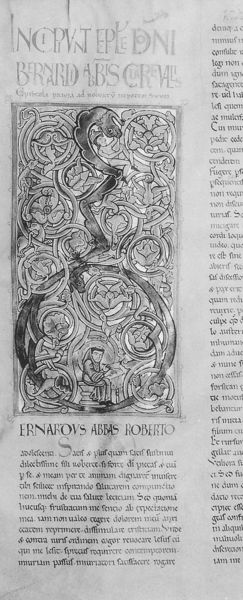
Titel: Werke von Bernard von Clairvaux
Künstler: Hildebert von Lavardin
Standort: Herkunftsort: Anchin, Saint-Sauveur (EU - F)
Institution: Douai, Bibliothèque Municipale
Schlagwörter: mann, weiß, ausschnitt, blume, blumen, schwarz, zeichnung, muster, ornament, alt, bibel, geistlicher, blatt, engel, ranken, schrift, papier, sitz, spalten, ornamente, verzierung, foto, buch, religion, druck, seite, schwarzweiß, text, zeitung, buchstabe, buchstaben, initiale, schlange, medizin, pult, buchdruck, jesus, mittelalter, mönch, heiliger, mönche, abtei, zeilen, absatz, schreiber, teuer, filigran, auszug, reliquie, handschrift, latein, robert, buchmalerei, abt, spalte, evangelium, flechtband, minuskel, roberto, ornamentiert, o, ab, #ranken, reliogion, sammelschrift